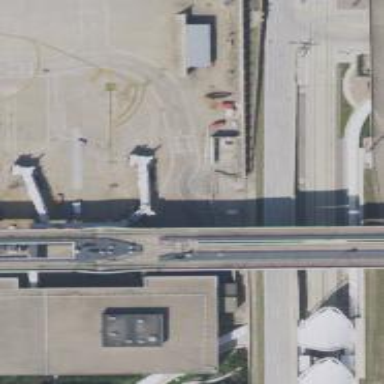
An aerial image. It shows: Monorail bridge used for siding service.